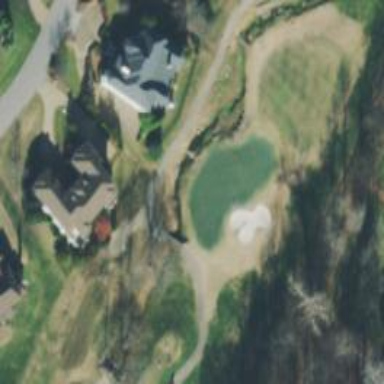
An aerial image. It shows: Path on bridge designed for golf carts.